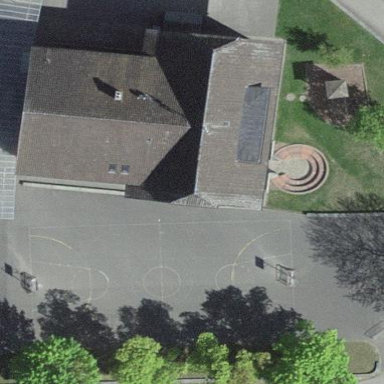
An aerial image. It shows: School building.